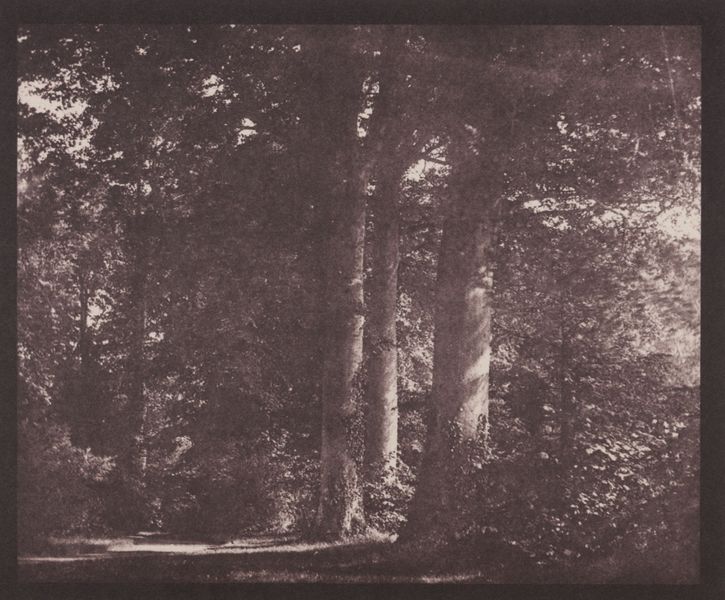
Titel: Buchen in Lacock
Künstler: William Henry Fox Talbot
Standort: London
Institution: Science Museum
Schlagwörter: baum, blätter, dunkel, himmel, laub, schatten, weiß, baumstämme, bäume, landschaft, äste, grau, hell, licht, schwarz, gras, park, rasen, weg, alt, rahmen, baumstamm, erde, natur, stamm, strauch, zweige, busch, büsche, sonne, sträucher, boden, blatt, wald, ranken, sommer, düster, sepia, stämme, stimmung, grass, unscharf, foto, fotografie, photographie, lichtung, schwarz-weiß, photo, buchen, unterholz, geäst, laubwald, lichtflecken, rinde, sonnenschein, sonnenstrahlen, laubbäume, weich, graustufen, fotographie, zweilicht, aufnahme, kronen, schwarz/weiß, somme, büsch, wenig kontrast, stmm, altes foto, lichtund, unschärfen, sonnenstreifen